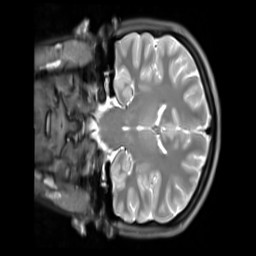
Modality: PDw
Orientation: coronal
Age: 20
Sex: female
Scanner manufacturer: siemens
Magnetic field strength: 3 T
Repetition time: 11.88 s
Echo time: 0.014 s